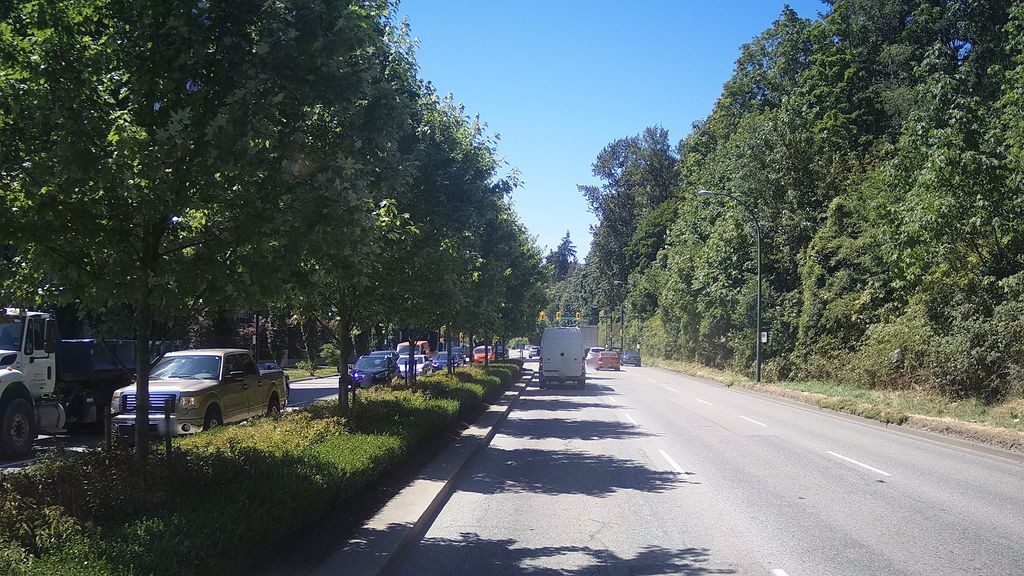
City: vancouver